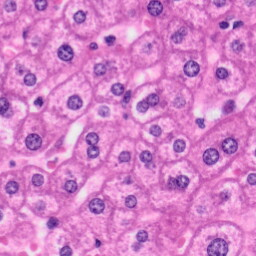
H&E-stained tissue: Liver